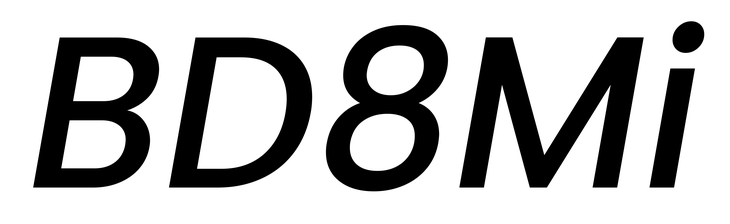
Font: Poppins-MediumItalic